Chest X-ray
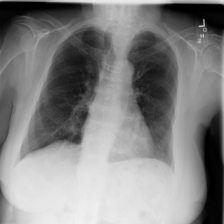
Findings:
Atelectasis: negative
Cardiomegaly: negative
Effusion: negative
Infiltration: negative
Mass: negative
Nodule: negative
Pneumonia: negative
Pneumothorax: negative
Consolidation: negative
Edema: negative
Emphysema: negative
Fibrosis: negative
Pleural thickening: negative
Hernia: negative